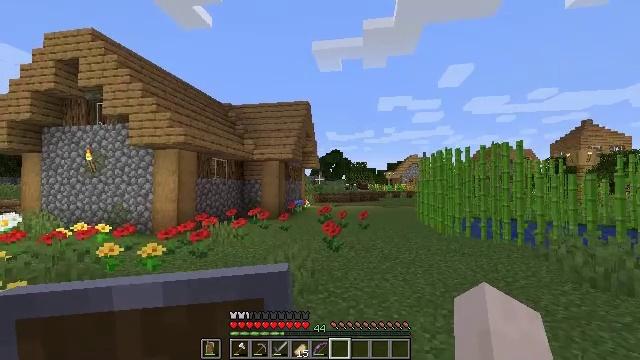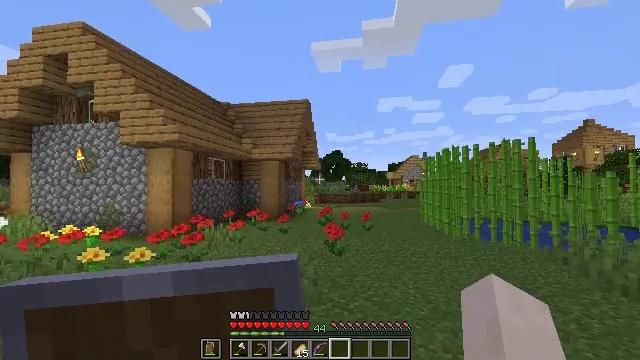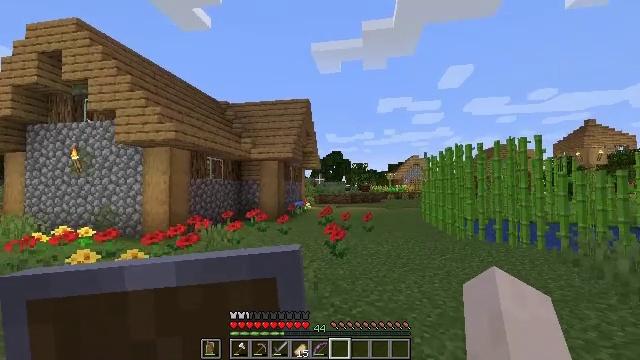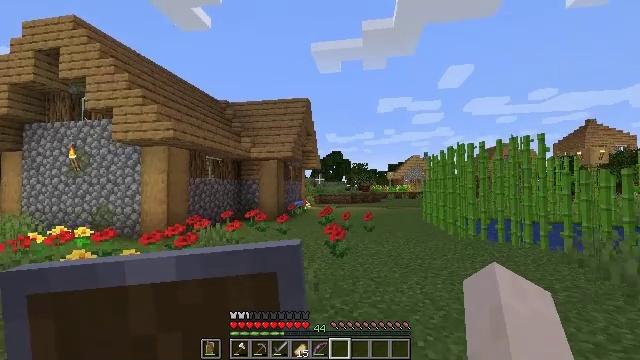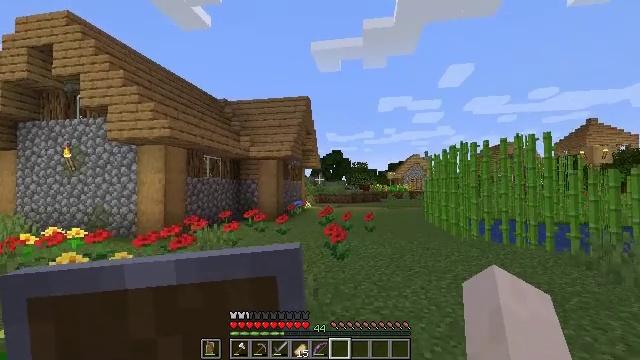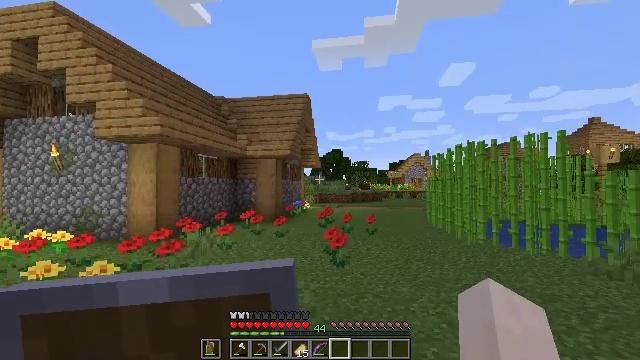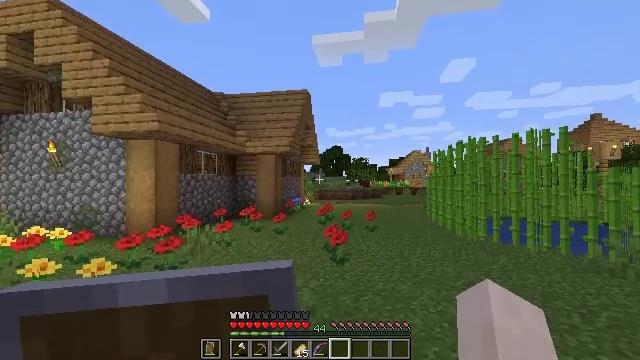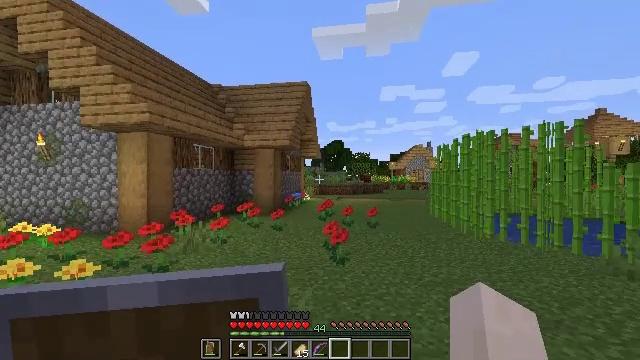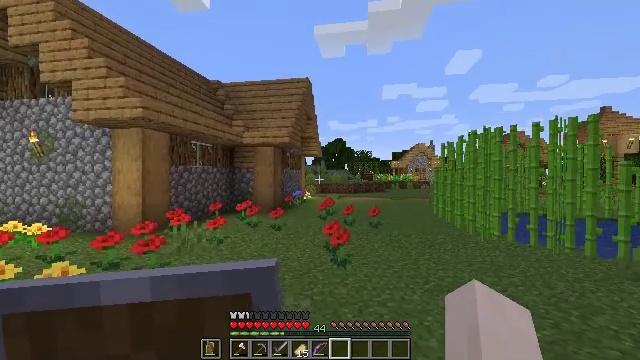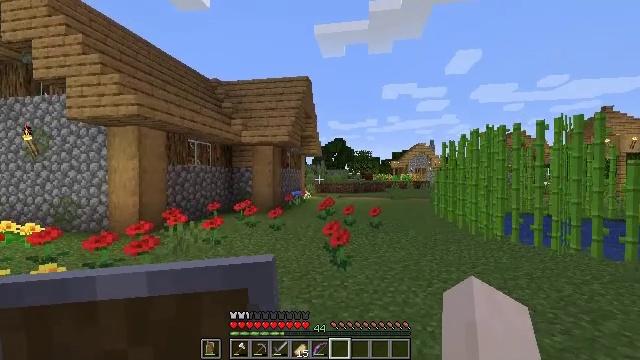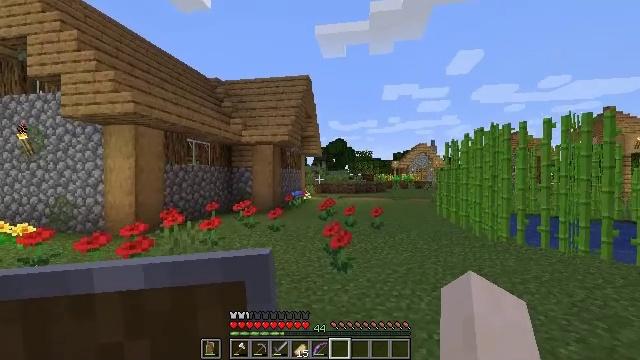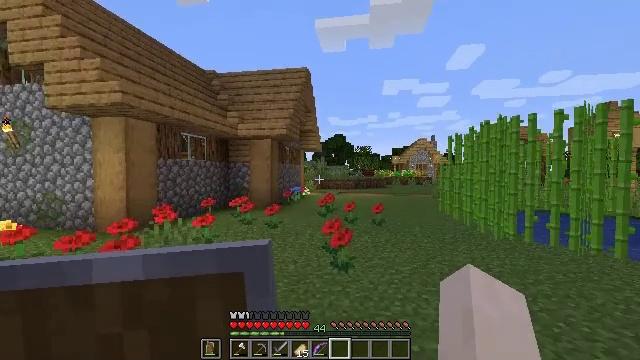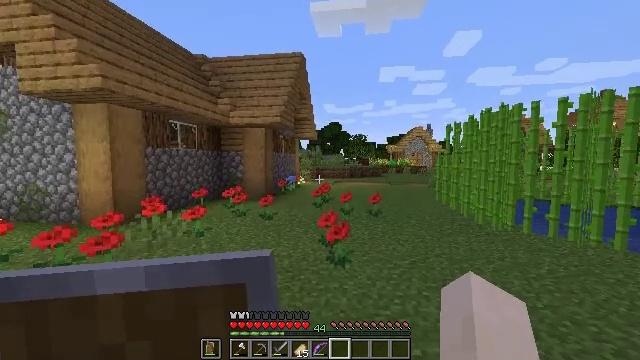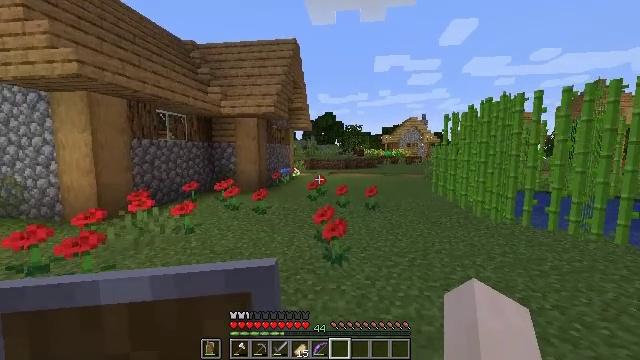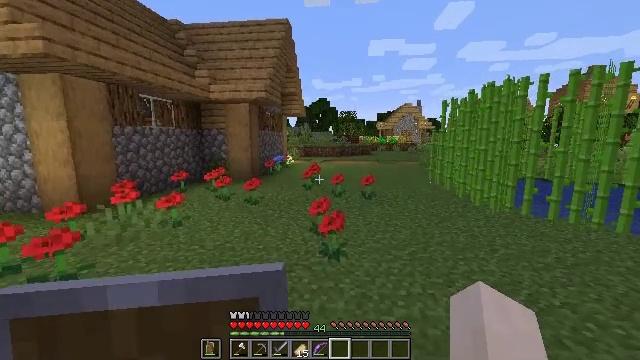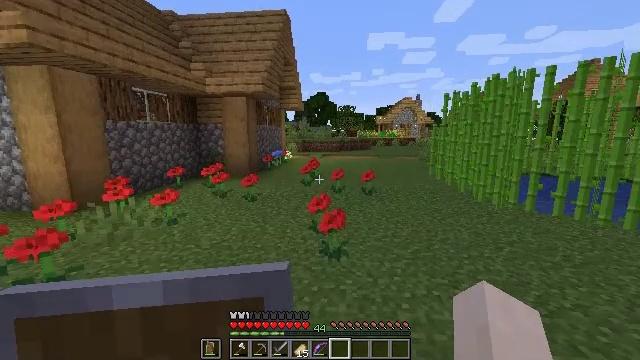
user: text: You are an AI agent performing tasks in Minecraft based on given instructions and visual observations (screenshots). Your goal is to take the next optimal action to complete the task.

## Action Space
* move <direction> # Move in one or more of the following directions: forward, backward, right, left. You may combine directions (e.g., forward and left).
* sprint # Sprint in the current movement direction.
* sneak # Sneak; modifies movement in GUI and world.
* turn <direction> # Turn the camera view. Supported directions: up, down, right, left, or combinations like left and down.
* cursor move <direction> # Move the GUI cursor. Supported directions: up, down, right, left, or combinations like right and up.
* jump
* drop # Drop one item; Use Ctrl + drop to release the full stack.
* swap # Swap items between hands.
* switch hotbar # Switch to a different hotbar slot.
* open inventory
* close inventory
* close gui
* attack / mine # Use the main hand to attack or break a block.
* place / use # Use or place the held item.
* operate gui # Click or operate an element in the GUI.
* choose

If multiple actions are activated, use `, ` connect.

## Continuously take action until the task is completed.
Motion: motion action
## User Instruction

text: Break the mob spawner.
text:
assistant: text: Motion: move forward
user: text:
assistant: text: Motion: move forward
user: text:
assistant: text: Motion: move forward
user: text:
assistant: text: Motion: move forward
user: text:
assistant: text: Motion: move forward
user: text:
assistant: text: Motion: move forward
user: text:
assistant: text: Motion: move forward, turn down
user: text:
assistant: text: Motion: move forward
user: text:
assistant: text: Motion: move forward
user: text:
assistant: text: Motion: move forward
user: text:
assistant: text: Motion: move forward
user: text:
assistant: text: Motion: move forward, turn right and down
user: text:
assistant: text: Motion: move forward, turn right and down
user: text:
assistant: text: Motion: move forward, turn right and down
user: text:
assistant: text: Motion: move forward, turn down
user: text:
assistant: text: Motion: move forward
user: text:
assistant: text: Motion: move forward
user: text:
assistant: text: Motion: move forward
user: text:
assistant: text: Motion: move forward
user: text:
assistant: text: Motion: move forward
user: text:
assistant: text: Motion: move forward
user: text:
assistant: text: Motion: move forward
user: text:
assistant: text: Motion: move forward
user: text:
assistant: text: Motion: move forward
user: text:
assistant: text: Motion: move forward
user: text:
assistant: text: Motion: move forward
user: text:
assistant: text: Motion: move forward, turn right
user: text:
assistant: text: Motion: move forward
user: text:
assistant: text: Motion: move forward
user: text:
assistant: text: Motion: move forward